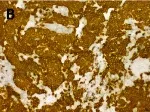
Histopathologic stains from thymic (A-J). Showed the thymic tumor cells were cytoplasmic positive for CD5/6 (200X).
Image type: pathology (immunostaining)